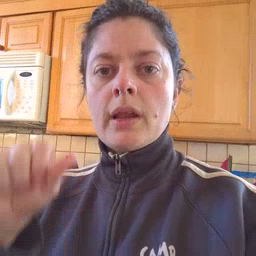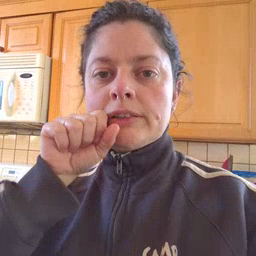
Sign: carrot